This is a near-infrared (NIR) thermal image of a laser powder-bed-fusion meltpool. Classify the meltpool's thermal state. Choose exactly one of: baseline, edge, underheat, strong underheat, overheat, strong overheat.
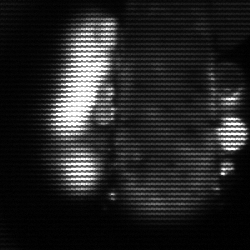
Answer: strong underheat